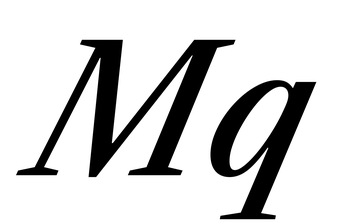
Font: LibreCaslonText-Italic_Medium_Italic